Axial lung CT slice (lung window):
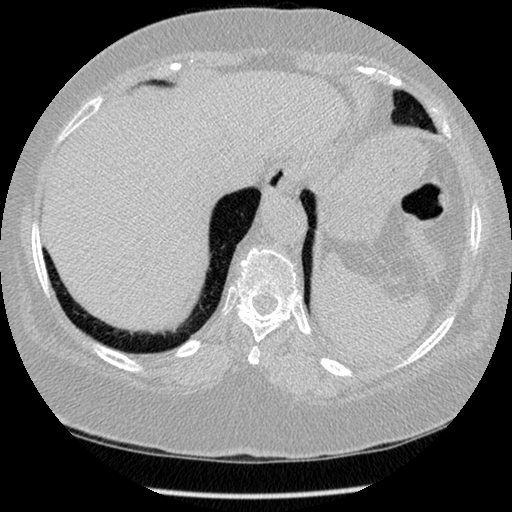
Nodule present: no